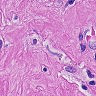
Metastatic tissue present: yes